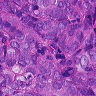
Metastatic tissue present: yes